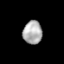
Tissue: lung
Cell type: T cells
Senescence score: 0.1677
Nuclear area (px): 438
Mean DAPI intensity: 172.288